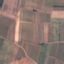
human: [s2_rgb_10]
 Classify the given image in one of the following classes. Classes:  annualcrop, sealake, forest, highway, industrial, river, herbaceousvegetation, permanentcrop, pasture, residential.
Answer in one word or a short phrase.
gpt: PermanentCrop